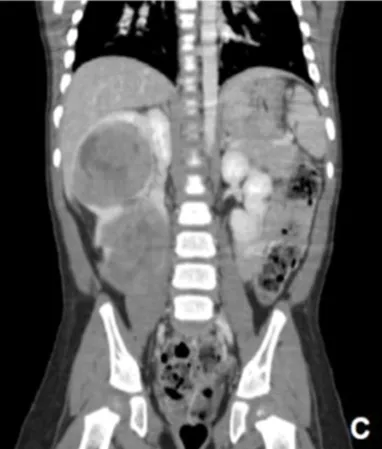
Abdominal computed tomography scan with intravenous contrast. (posterior to anterior cuts) coronal view; 8 x 7 cm right kidney tumor.
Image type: radiology (ct)